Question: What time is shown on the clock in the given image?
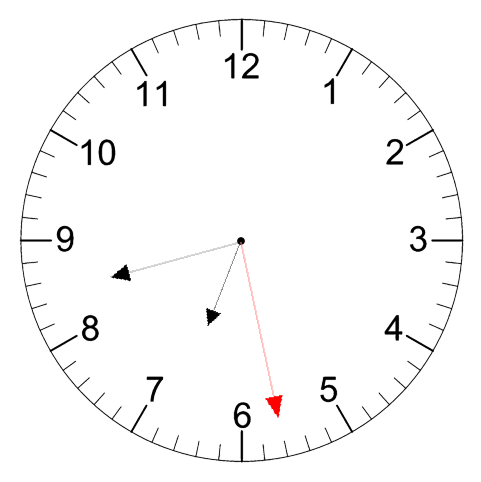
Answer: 06:42:28